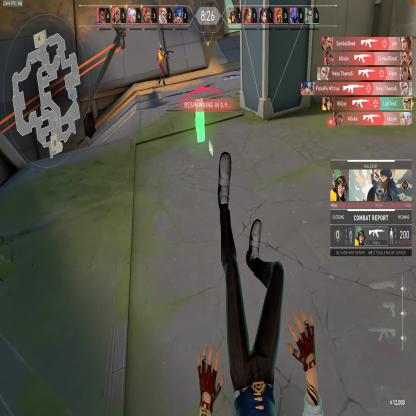
Label: enemy